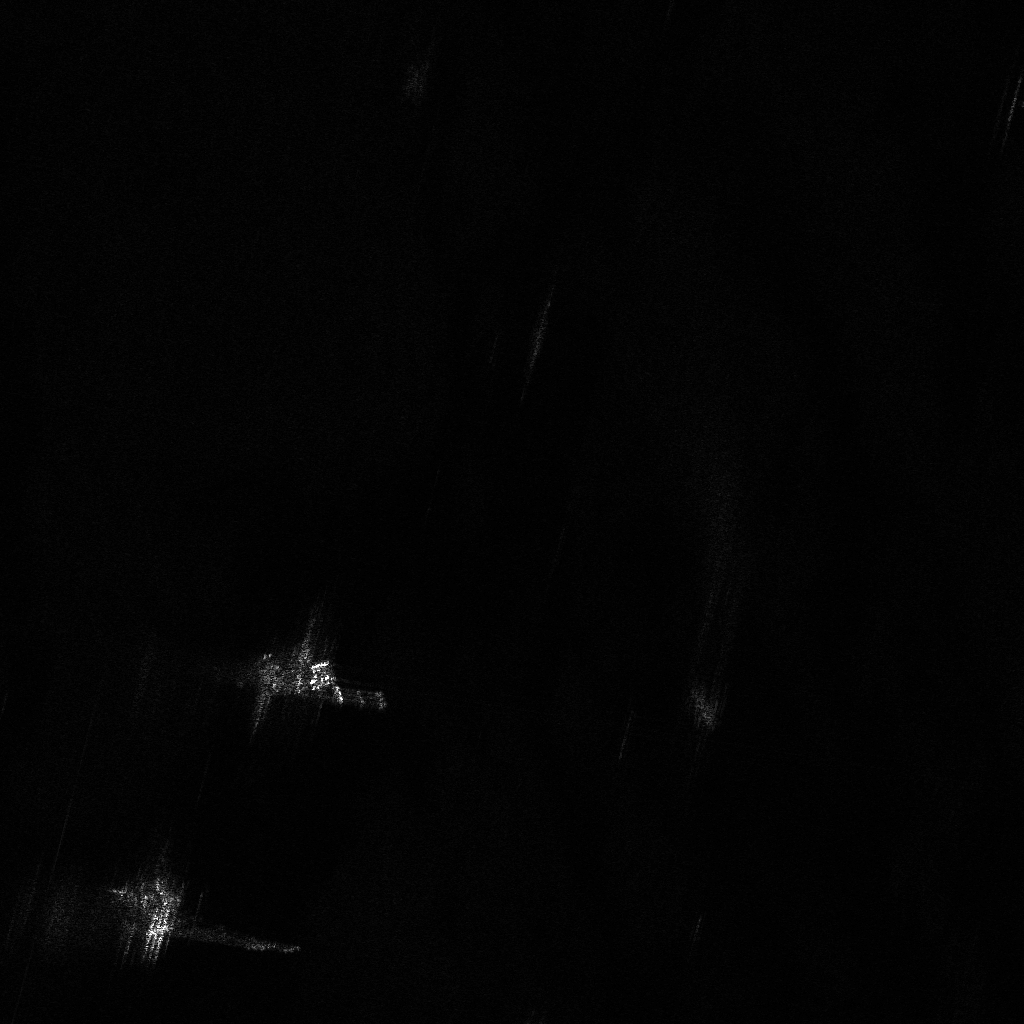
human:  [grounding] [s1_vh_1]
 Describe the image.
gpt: In the satellite image, there is  <ref>1 large container </ref> <box>[[23, 64, 37, 68, 6]]</box> located at center,  <ref>1 large container </ref> <box>[[11, 87, 19, 90, 11]]</box> located at bottom left,  <ref>1 medium container </ref> <box>[[66, 68, 70, 71, 67]]</box> located at center.